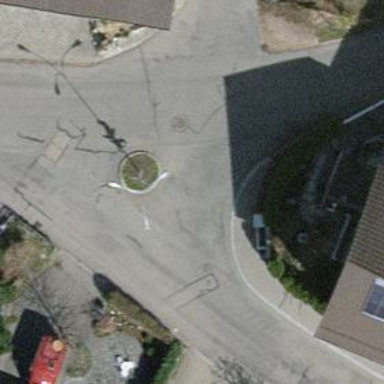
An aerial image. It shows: Traffic calming island.